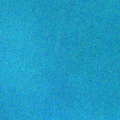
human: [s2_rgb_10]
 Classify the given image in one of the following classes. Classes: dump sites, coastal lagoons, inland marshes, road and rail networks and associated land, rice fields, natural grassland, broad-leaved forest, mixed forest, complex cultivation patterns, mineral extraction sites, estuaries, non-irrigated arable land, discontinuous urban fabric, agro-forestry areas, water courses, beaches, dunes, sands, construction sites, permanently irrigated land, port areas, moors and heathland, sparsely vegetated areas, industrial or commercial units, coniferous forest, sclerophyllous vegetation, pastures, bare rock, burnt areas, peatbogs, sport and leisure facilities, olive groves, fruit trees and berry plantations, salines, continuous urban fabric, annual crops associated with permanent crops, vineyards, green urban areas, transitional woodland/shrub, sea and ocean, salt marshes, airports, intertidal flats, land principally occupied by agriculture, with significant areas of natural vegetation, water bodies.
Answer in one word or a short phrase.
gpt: sea and ocean